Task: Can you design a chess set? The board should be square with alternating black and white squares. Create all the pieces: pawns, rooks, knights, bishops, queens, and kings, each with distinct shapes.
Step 2902:
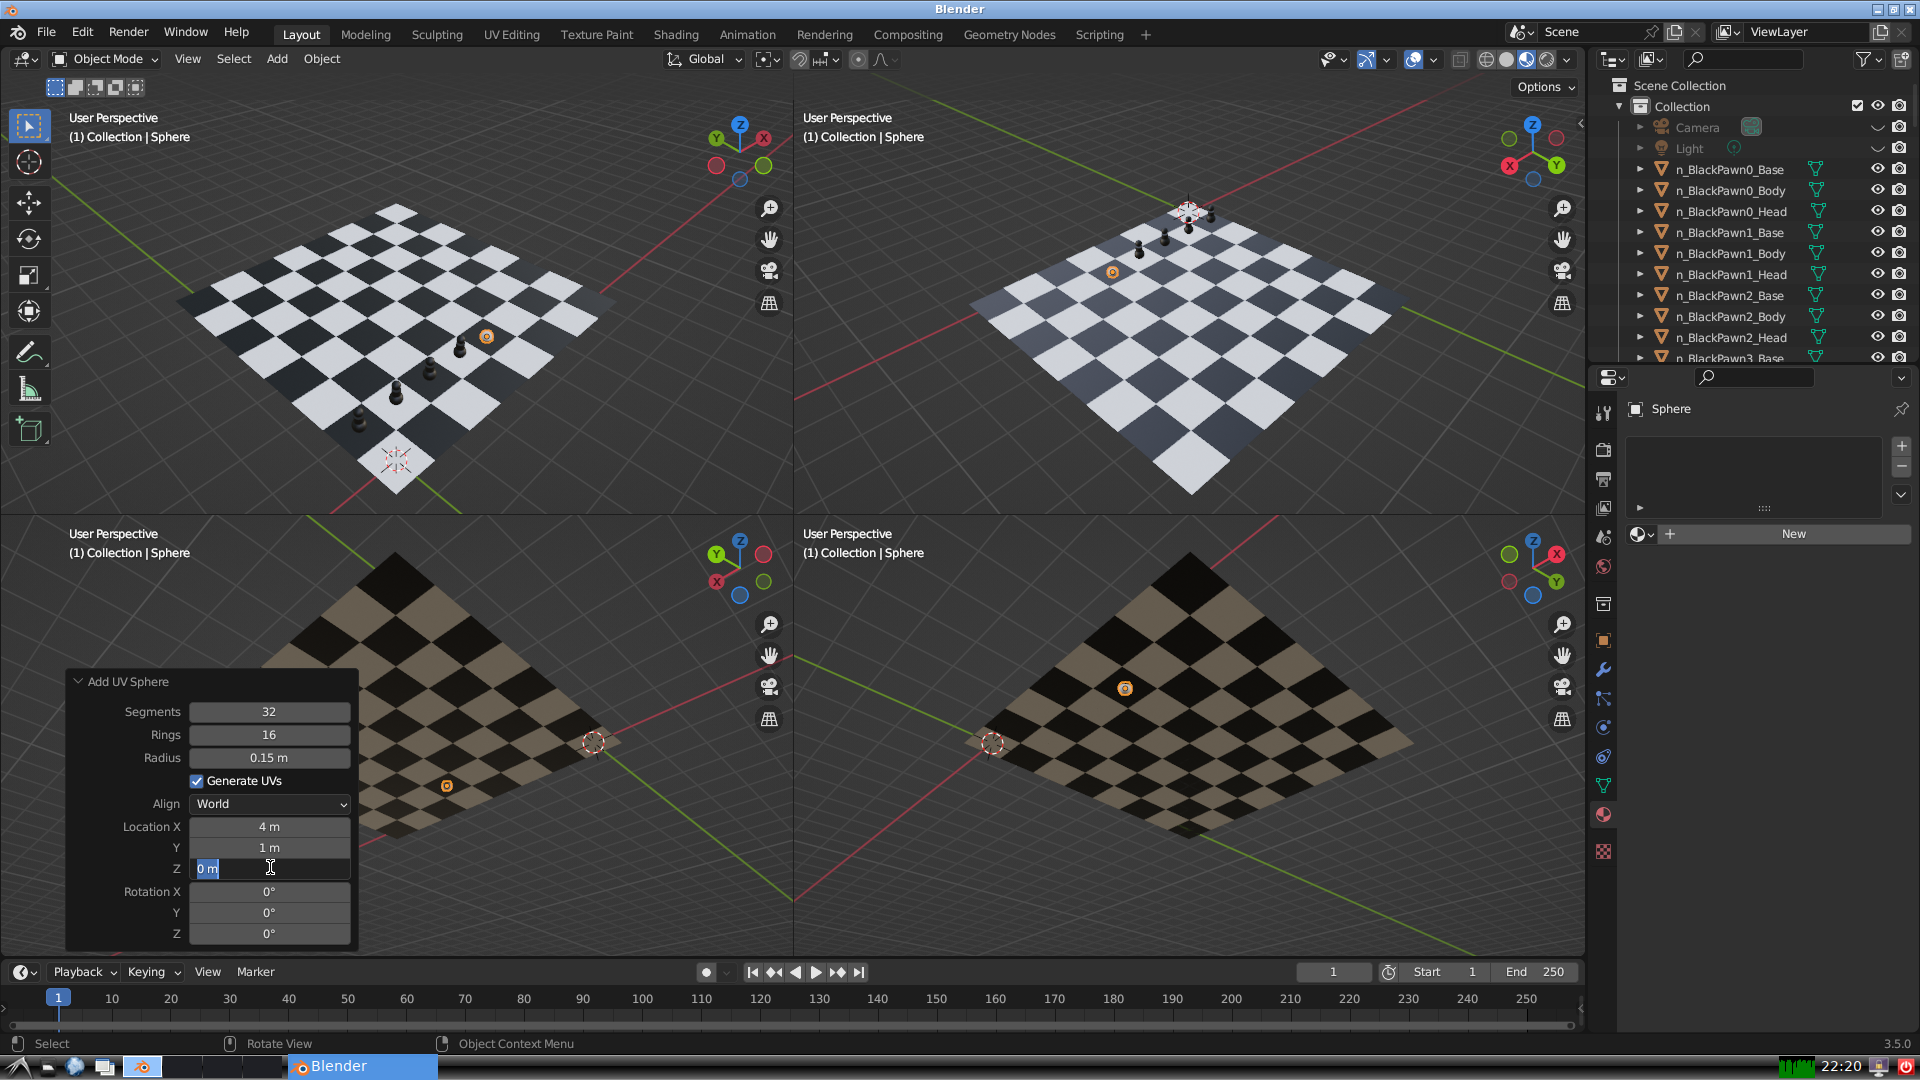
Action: input_text: 0.15